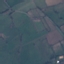
Land use / land cover class: Pasture